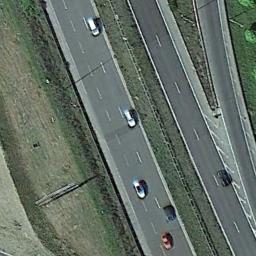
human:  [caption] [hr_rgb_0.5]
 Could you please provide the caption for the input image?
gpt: There are more cars on the left highway than on the right .

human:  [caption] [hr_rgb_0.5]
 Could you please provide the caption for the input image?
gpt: The freeway is surrounded by a large area of ​​green grass and there are many cars on the freeway .

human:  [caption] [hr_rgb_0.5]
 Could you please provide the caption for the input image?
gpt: The freeway goes through the grass with some cars .

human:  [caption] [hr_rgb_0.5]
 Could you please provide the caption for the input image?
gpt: A straight freeway and a bifurcated freeway go through the lawn and some cars are driving on the freeway .

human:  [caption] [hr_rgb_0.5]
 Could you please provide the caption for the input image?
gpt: There are green belts along the freeway with some cars .